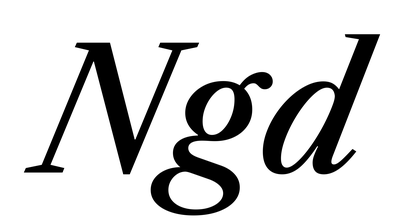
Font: LibreCaslonText-Italic_Medium_Italic